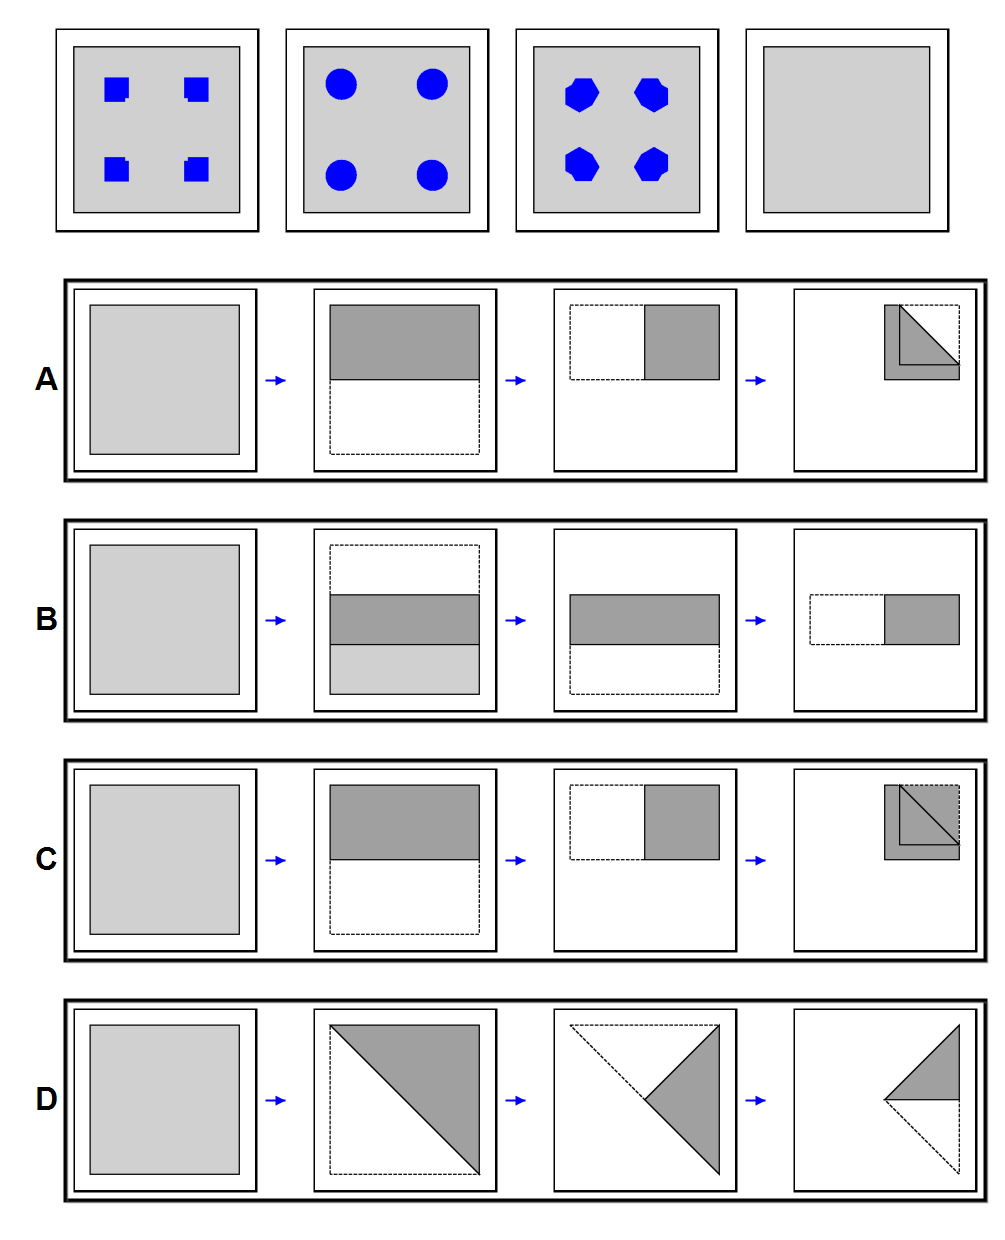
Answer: D